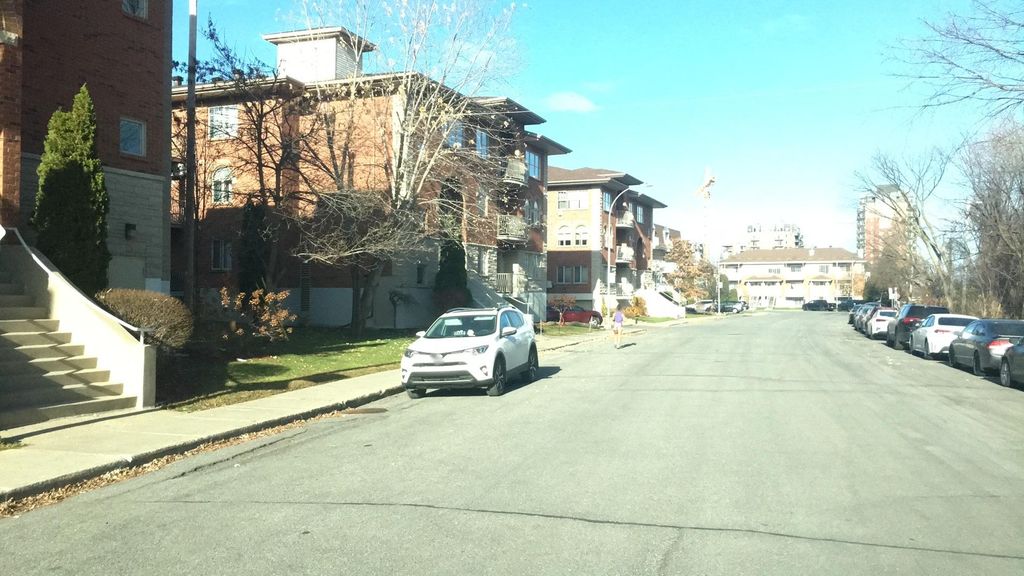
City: montreal